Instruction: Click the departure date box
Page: home
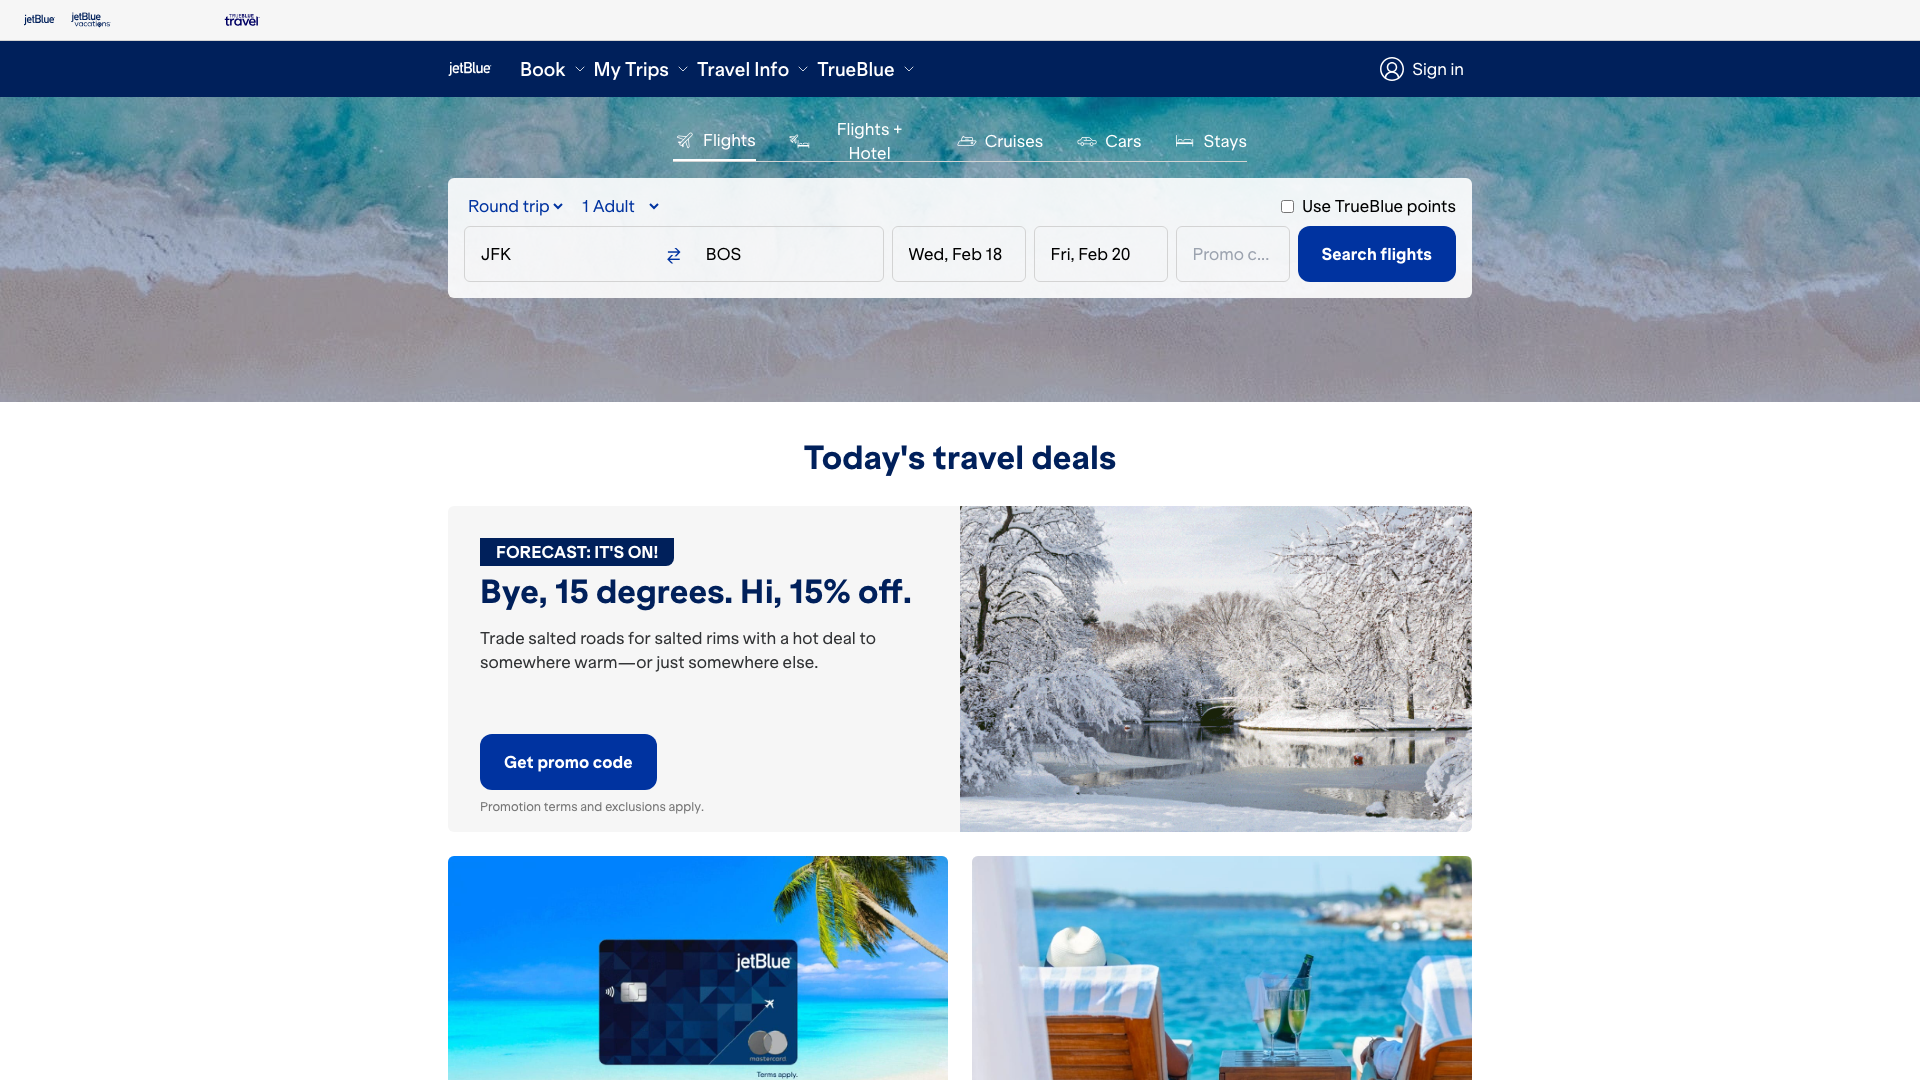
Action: click